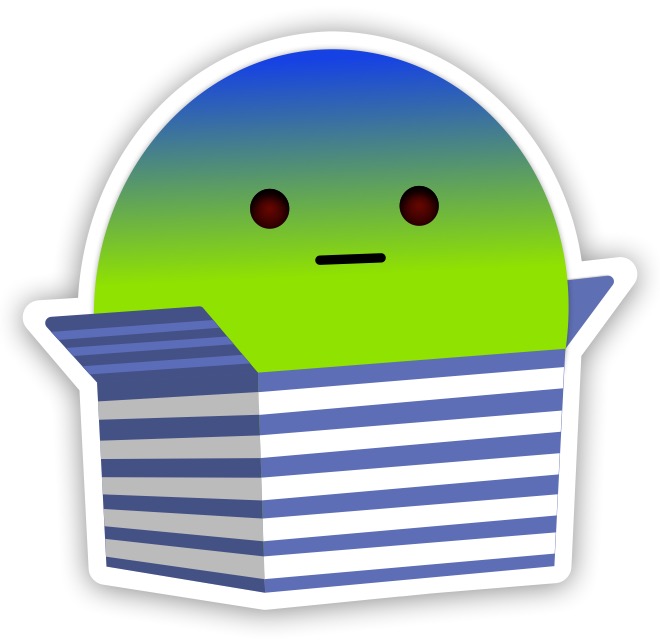
Label: green